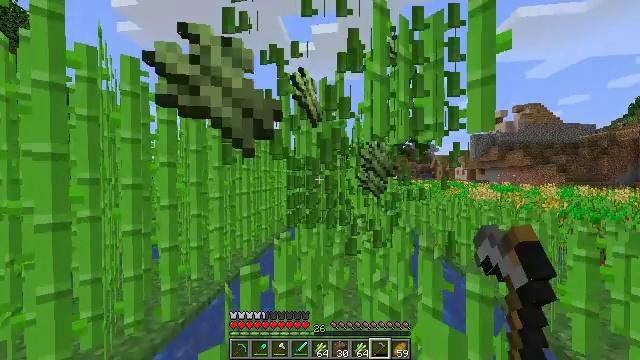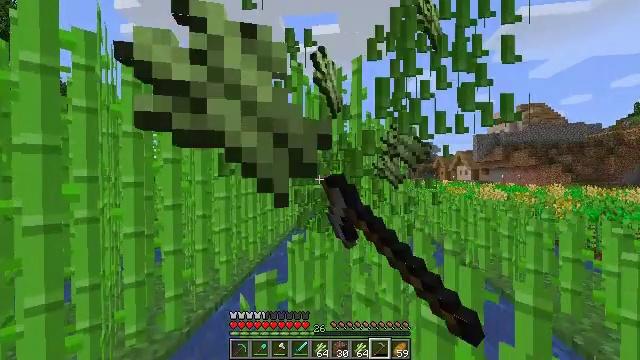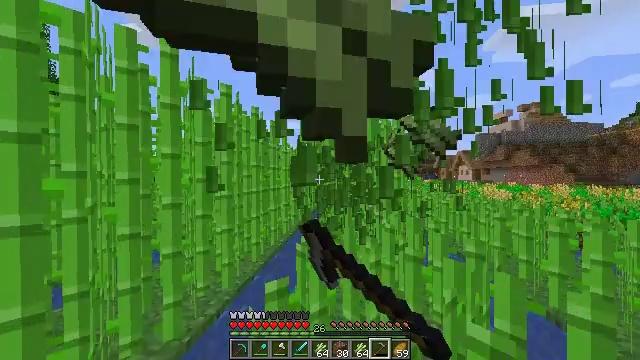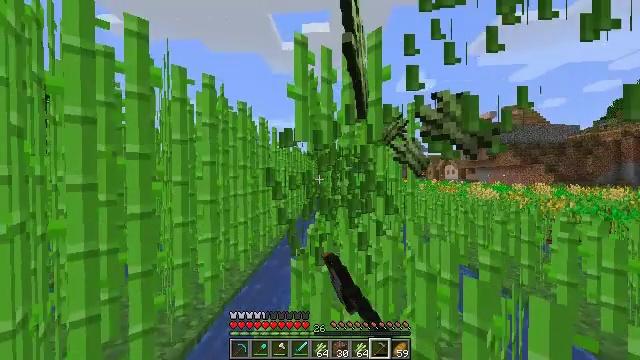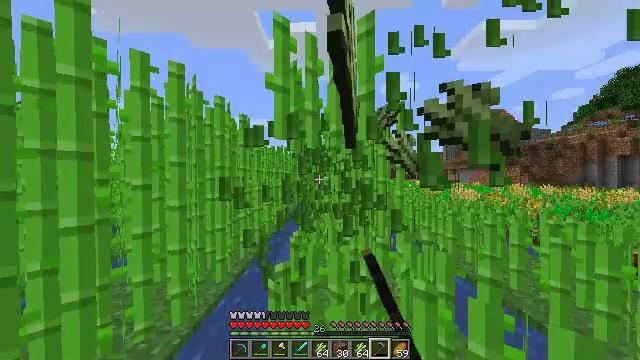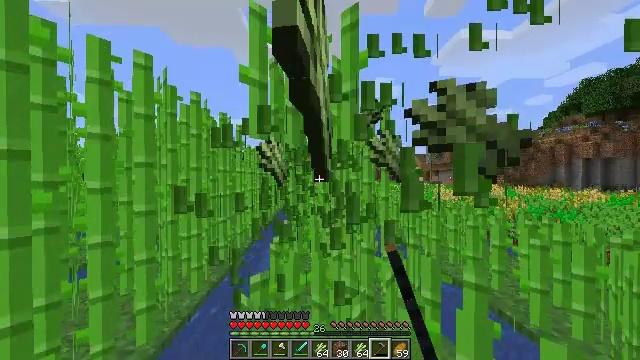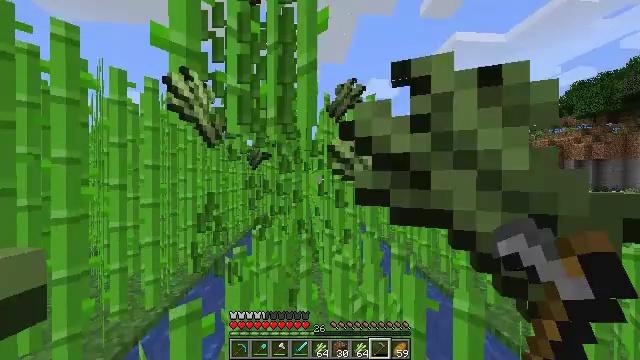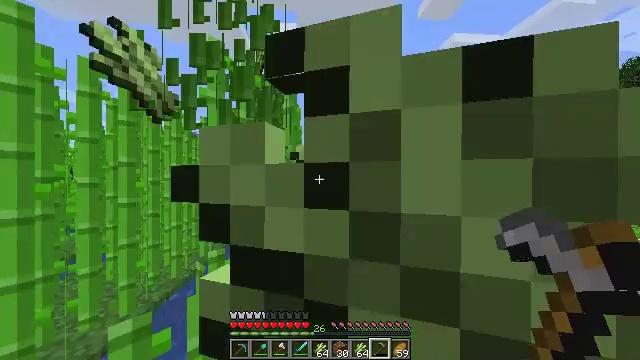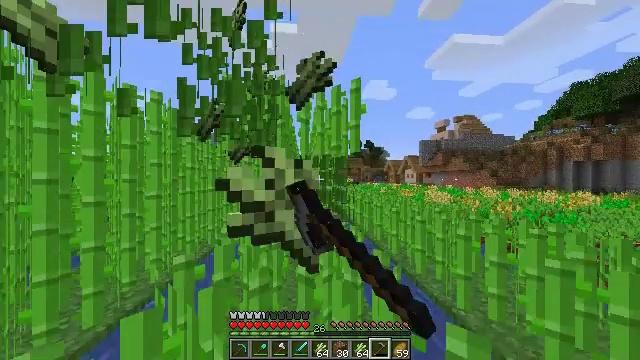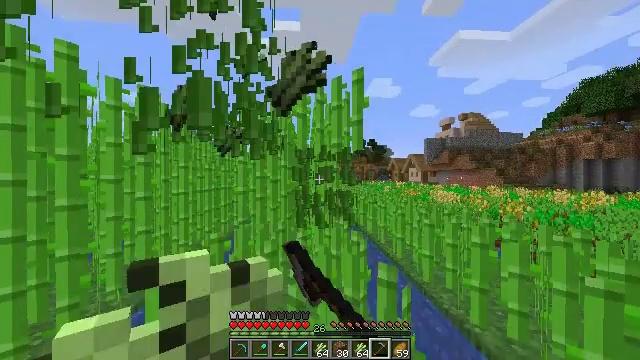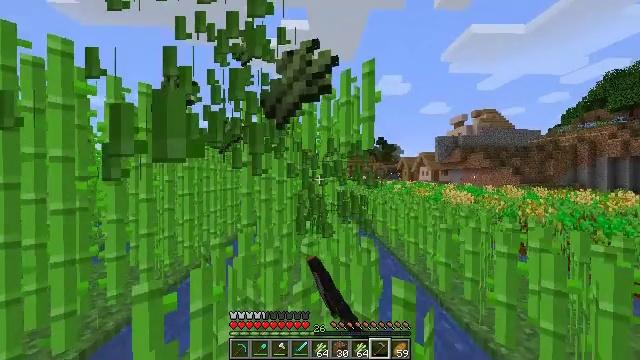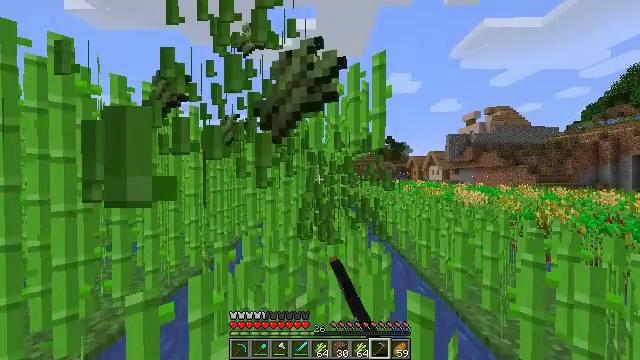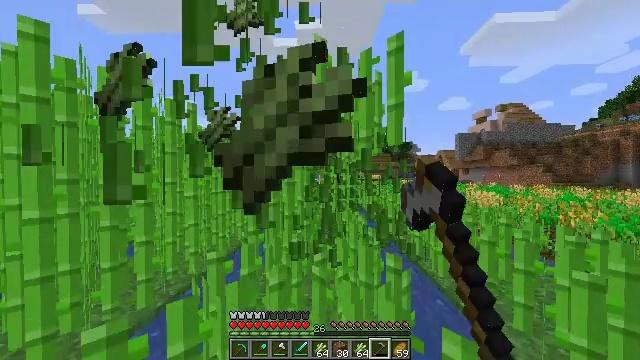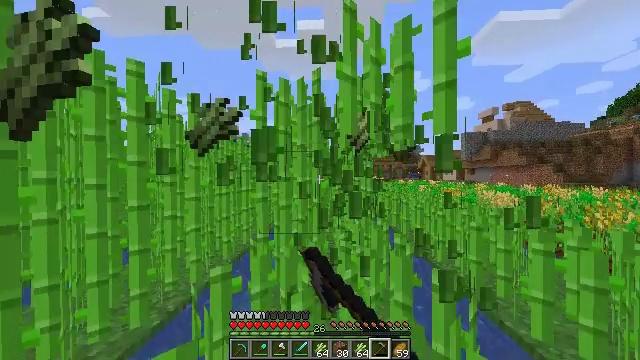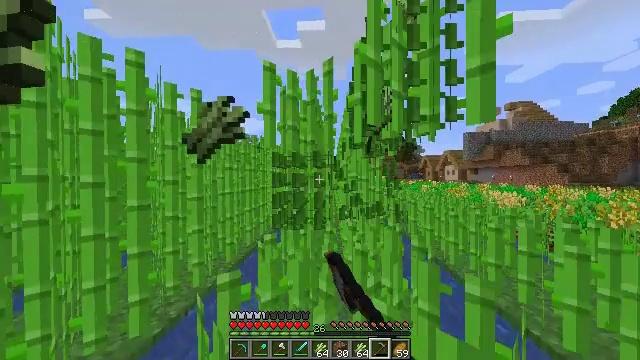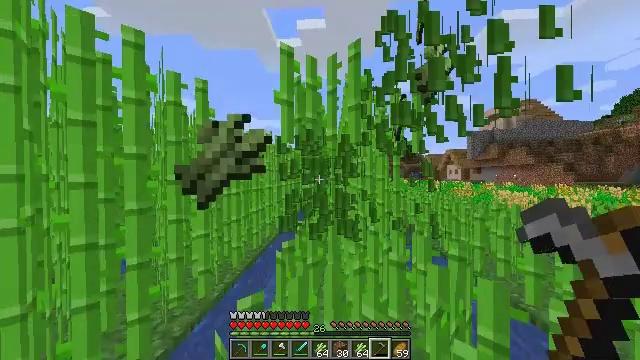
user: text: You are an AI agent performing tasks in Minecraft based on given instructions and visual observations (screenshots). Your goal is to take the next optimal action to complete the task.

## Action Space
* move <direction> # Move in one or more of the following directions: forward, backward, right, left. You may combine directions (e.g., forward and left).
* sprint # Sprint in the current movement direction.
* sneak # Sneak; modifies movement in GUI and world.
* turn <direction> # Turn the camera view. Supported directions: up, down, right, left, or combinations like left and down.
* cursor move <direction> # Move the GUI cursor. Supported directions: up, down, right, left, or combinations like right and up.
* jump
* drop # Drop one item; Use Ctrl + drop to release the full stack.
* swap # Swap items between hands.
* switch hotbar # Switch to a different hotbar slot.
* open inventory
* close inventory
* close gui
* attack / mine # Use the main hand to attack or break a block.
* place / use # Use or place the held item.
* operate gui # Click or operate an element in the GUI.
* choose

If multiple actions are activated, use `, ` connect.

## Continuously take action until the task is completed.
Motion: motion action
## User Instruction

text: Mine the sugar cane near rivers.
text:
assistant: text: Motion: move forward and move left, sprint, attack / mine
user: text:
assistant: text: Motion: move forward, sprint, attack / mine
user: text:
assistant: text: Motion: move forward, sprint, turn right, attack / mine
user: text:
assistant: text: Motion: move forward and move right, sprint, turn right, attack / mine
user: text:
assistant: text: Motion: move forward and move right, sprint, turn right, attack / mine
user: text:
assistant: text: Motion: move forward and move right, sprint, turn right, attack / mine
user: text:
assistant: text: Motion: move forward and move right, sprint, attack / mine
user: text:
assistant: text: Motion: move forward, sprint, attack / mine
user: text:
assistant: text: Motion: move forward, sprint, attack / mine
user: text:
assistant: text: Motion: move forward, sprint, turn left, attack / mine
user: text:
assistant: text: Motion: move forward, sprint, turn left, attack / mine
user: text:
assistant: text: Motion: move forward and move left, sprint, turn left, attack / mine
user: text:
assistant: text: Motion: move forward and move left, sprint, attack / mine
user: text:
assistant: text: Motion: move forward and move left, sprint, attack / mine
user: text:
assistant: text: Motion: move forward and move left, sprint, attack / mine
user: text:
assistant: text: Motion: move forward, sprint, attack / mine
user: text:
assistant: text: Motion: move forward, sprint, turn right, attack / mine
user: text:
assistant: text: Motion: move forward and move right, sprint, turn right, attack / mine
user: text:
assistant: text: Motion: move forward and move right, sprint, turn right, attack / mine
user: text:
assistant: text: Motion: move forward and move right, sprint, attack / mine
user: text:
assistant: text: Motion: move forward, sprint, attack / mine
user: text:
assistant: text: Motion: move forward, sprint, turn left, attack / mine
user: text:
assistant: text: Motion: move forward, sprint, turn left, attack / mine
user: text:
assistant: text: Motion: move forward and move left, sprint, turn left, attack / mine
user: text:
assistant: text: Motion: move forward and move left, sprint, turn left, attack / mine
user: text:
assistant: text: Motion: move forward and move left, sprint, attack / mine
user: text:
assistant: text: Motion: move forward and move left, sprint, attack / mine
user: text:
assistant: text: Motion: move forward, sprint, turn right, attack / mine
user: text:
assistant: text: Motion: move forward, sprint, turn right, attack / mine
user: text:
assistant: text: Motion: move forward and move right, sprint, turn right, attack / mine